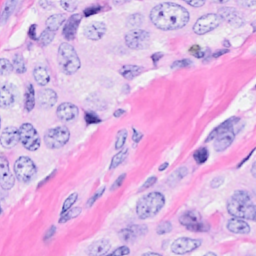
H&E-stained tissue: Breast